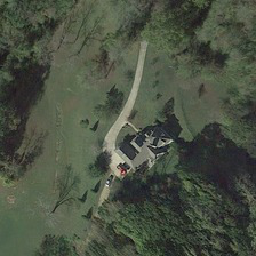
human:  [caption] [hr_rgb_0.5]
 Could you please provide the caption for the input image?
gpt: There is a big reflection in sunlight.

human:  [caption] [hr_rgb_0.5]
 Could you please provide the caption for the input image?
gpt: there is a house in the middle of the forest .

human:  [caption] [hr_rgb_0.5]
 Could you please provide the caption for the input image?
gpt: A building is surrounded by many sparse buildings.

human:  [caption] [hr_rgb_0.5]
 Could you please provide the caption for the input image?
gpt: The building is surrounded by many sparse buildings.

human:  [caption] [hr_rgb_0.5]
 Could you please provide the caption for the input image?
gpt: There's a lot of reflection in the sun.